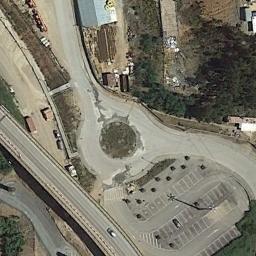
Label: roundabout